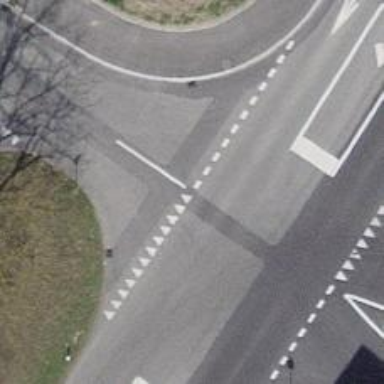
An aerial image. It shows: Road with "give way" sign.